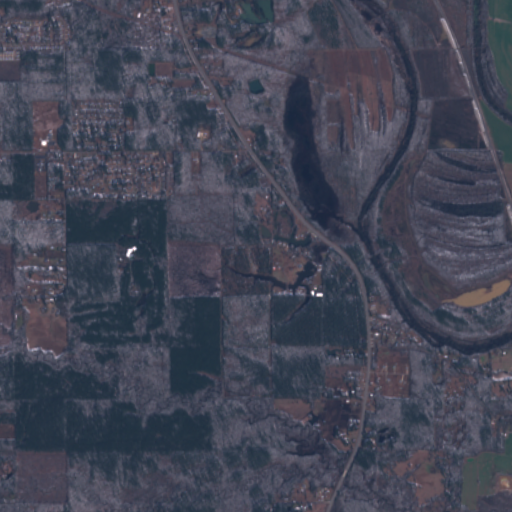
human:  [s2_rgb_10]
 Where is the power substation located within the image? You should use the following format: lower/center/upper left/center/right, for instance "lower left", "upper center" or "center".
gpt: The power substation is located in the upper center of the image.
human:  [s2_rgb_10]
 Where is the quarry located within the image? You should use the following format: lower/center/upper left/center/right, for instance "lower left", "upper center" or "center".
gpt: There is no quarry in the image.